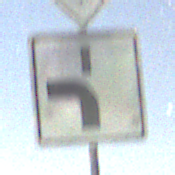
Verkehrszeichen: VerlaufVorfahrtsstrasse5
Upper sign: Vorfahrtsstrasse
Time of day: Night
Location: Outdoor (Nature)
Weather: Clear
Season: NotSpecified
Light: Natural